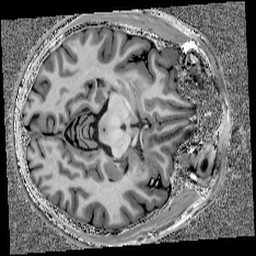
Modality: T1w
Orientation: axial
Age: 29
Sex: male
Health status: healthy
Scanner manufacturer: siemens
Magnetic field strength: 7 T
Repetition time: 4.3 s
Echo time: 0.00227 s